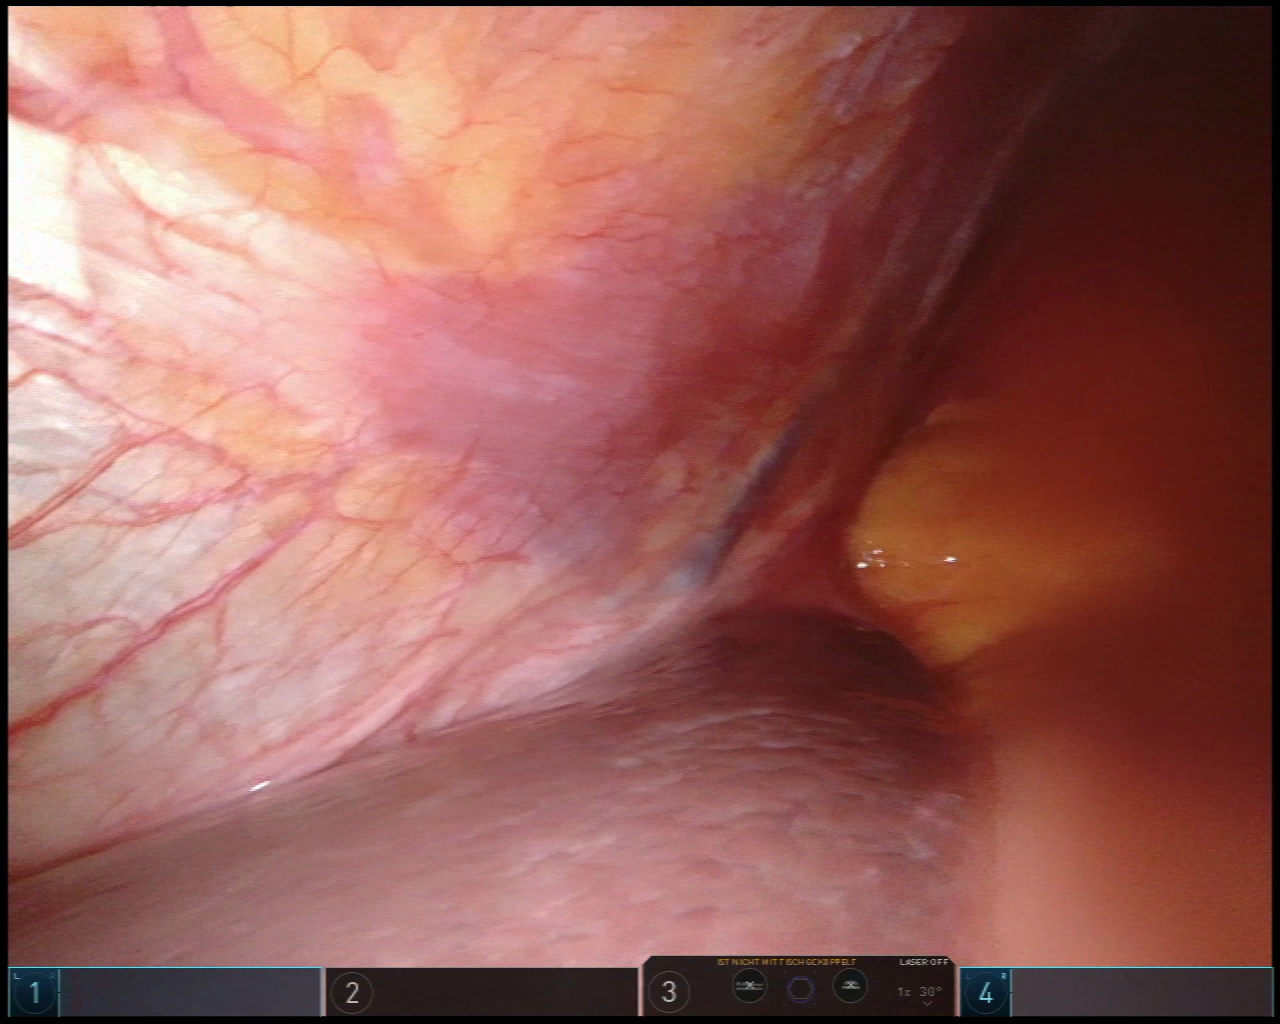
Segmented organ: liver
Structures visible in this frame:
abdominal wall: yes
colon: no
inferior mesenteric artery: no
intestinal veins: no
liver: yes
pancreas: no
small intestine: no
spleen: no
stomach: yes
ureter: no
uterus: no
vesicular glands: no